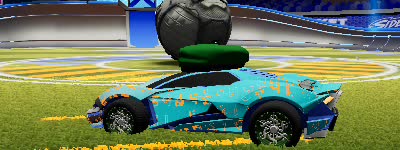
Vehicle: werewolf